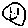
Label: smiley face